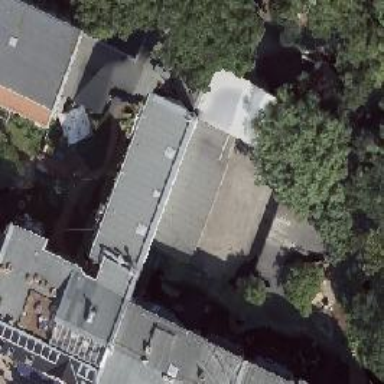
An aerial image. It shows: Saltbox-shaped roof distinguishes these apartments.